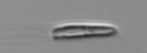
Label: Chrysochromulina